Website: walmart
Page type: cart
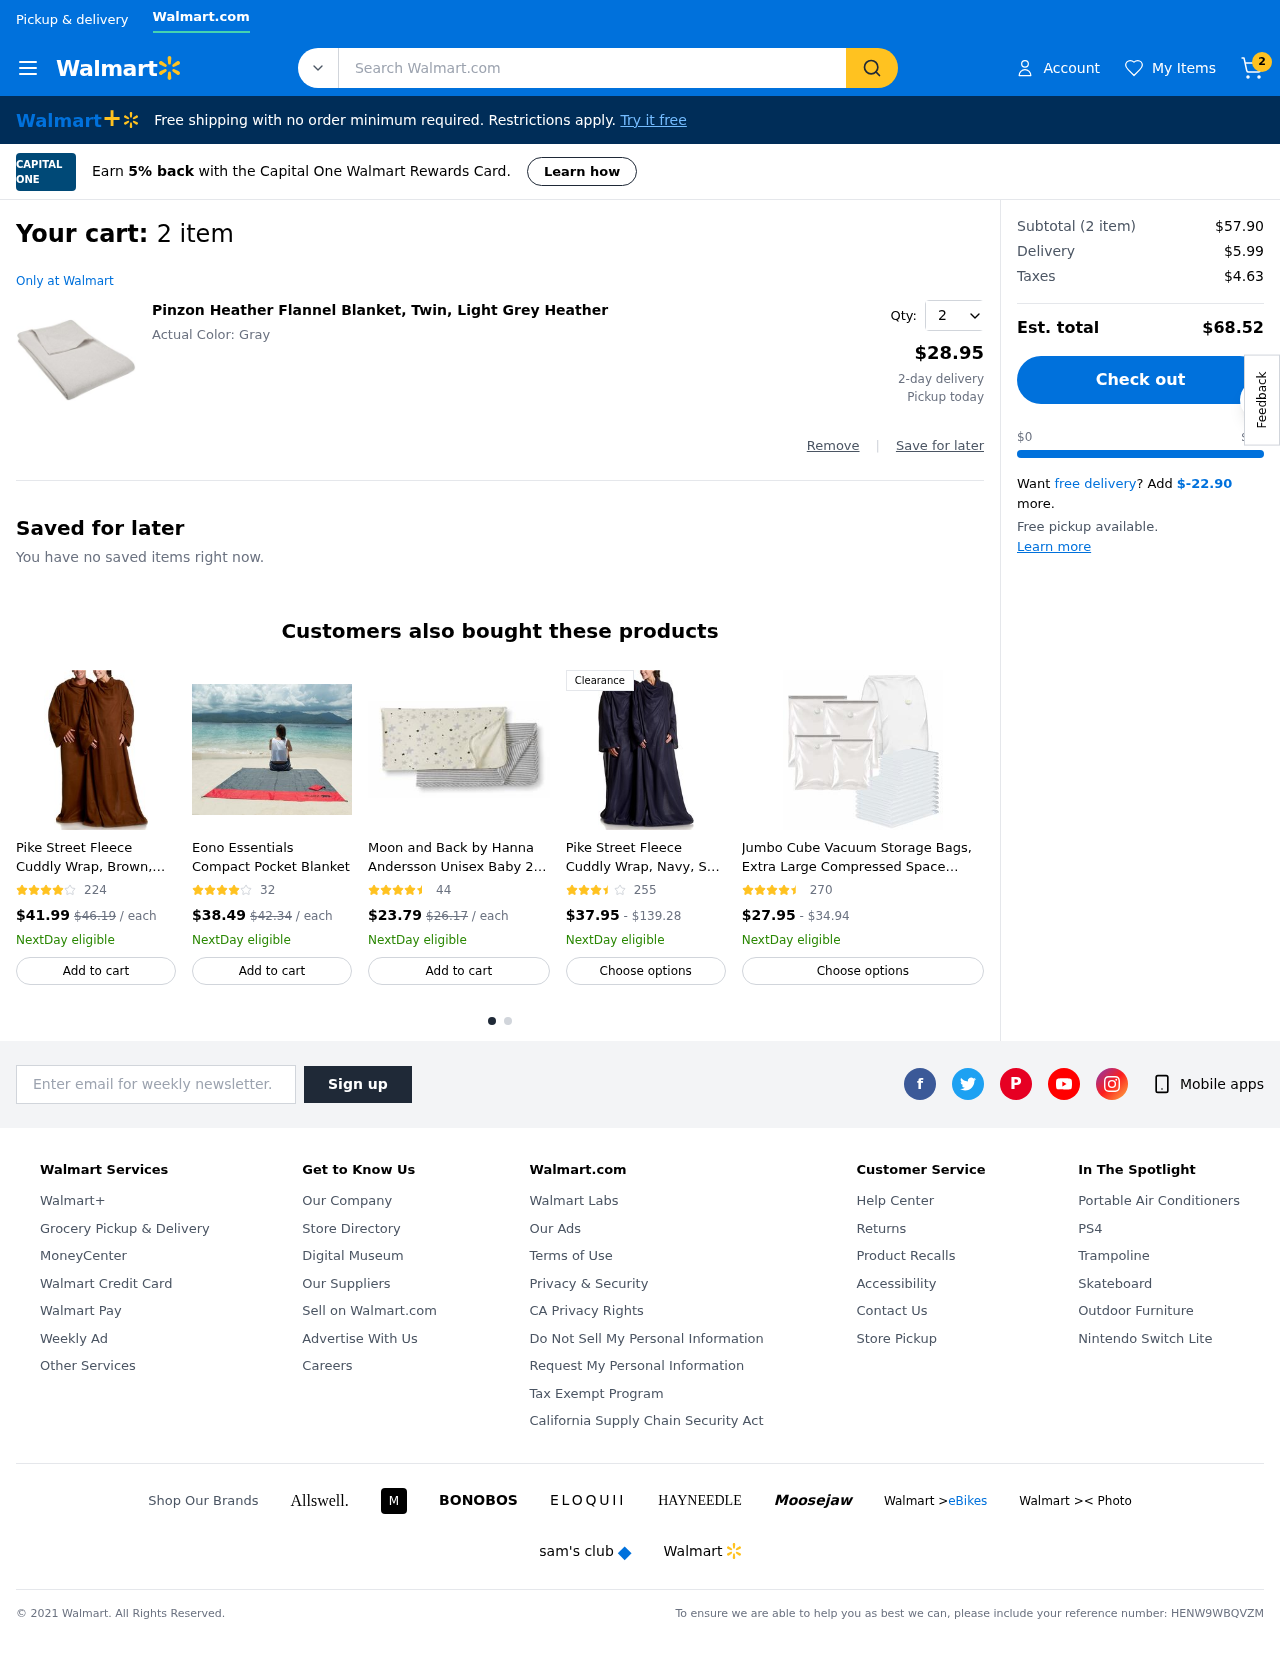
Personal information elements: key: PII_EMAIL
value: kthomas@hotmail.com
Product elements: key: PRODUCT1_NAME
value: Pinzon Heather Flannel Blanket, Twin, Light Grey Heather
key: PRODUCT1_PRICE
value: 28.95
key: PRODUCT1_QUANTITY
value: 2
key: PRODUCT2_NAME
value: Pike Street Fleece Cuddly Wrap, Brown, Set of 2
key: PRODUCT2_NUM_RATINGS
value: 224
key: PRODUCT2_PRICE
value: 41.99
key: PRODUCT3_NAME
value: Eono Essentials Compact Pocket Blanket
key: PRODUCT3_NUM_RATINGS
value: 32
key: PRODUCT3_PRICE
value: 38.49
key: PRODUCT4_NAME
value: Moon and Back by Hanna Andersson Unisex Baby 2-Pack Organic Swaddle Blanket
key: PRODUCT4_NUM_RATINGS
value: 44
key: PRODUCT4_PRICE
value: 23.79
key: PRODUCT5_NAME
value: Pike Street Fleece Cuddly Wrap, Navy, Set of 2
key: PRODUCT5_NUM_RATINGS
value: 255
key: PRODUCT5_PRICE
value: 37.95
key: PRODUCT6_NAME
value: Jumbo Cube Vacuum Storage Bags, Extra Large Compressed Space Saver Bags 15pack, No Need Pumps for Tr
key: PRODUCT6_NUM_RATINGS
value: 270
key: PRODUCT6_PRICE
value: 27.95
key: PRODUCT2_ORIGINAL_PRICE
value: $46.19
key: PRODUCT3_ORIGINAL_PRICE
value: $42.34
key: PRODUCT4_ORIGINAL_PRICE
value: $26.17
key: PRODUCT5_PRICE_MAX
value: $139.28
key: PRODUCT6_PRICE_MAX
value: $34.94
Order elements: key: ORDER_NUM_ITEMS
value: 2
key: ORDER_NUM_ITEMS
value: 2 item
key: ORDER_SUBTOTAL
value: $57.90
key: ORDER_SHIPPING_COST
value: $5.99
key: ORDER_TAX
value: $4.63
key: ORDER_TOTAL
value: $68.52
Search elements: key: HEADER_SEARCH
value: Search Walmart.com